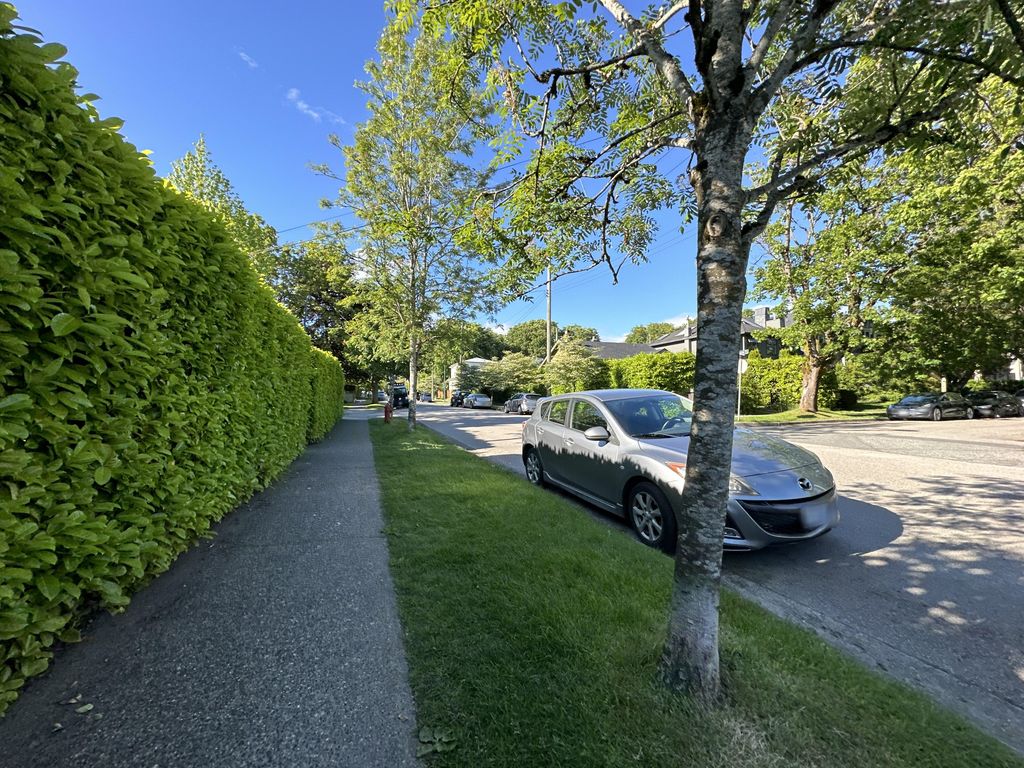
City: vancouver